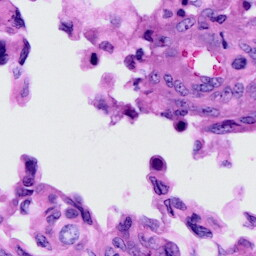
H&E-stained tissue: Cervix